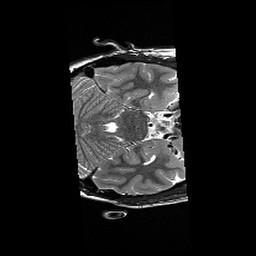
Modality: T2w
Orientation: axial
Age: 34
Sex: female
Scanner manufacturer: siemens
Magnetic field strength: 3 T
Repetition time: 6.1 s
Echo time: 0.104 s